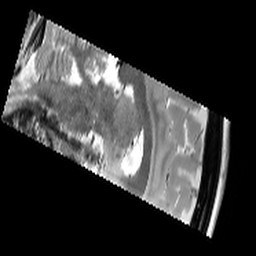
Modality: T2starw
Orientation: sagittal
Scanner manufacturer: siemens
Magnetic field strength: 3 T
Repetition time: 8.1 s
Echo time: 0.05 s